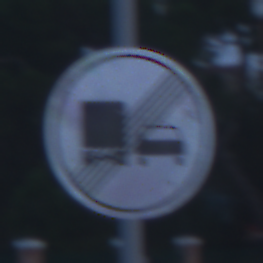
Verkehrszeichen: EndeUeberholverbotKraftfahrzeuge
Umgebung: Outdoor, Urban
Tageszeit: Dawn
Wetter: PartlyCloudy
Licht: Natural
Jahreszeit: NotSpecified
Kontrast: LowContrast